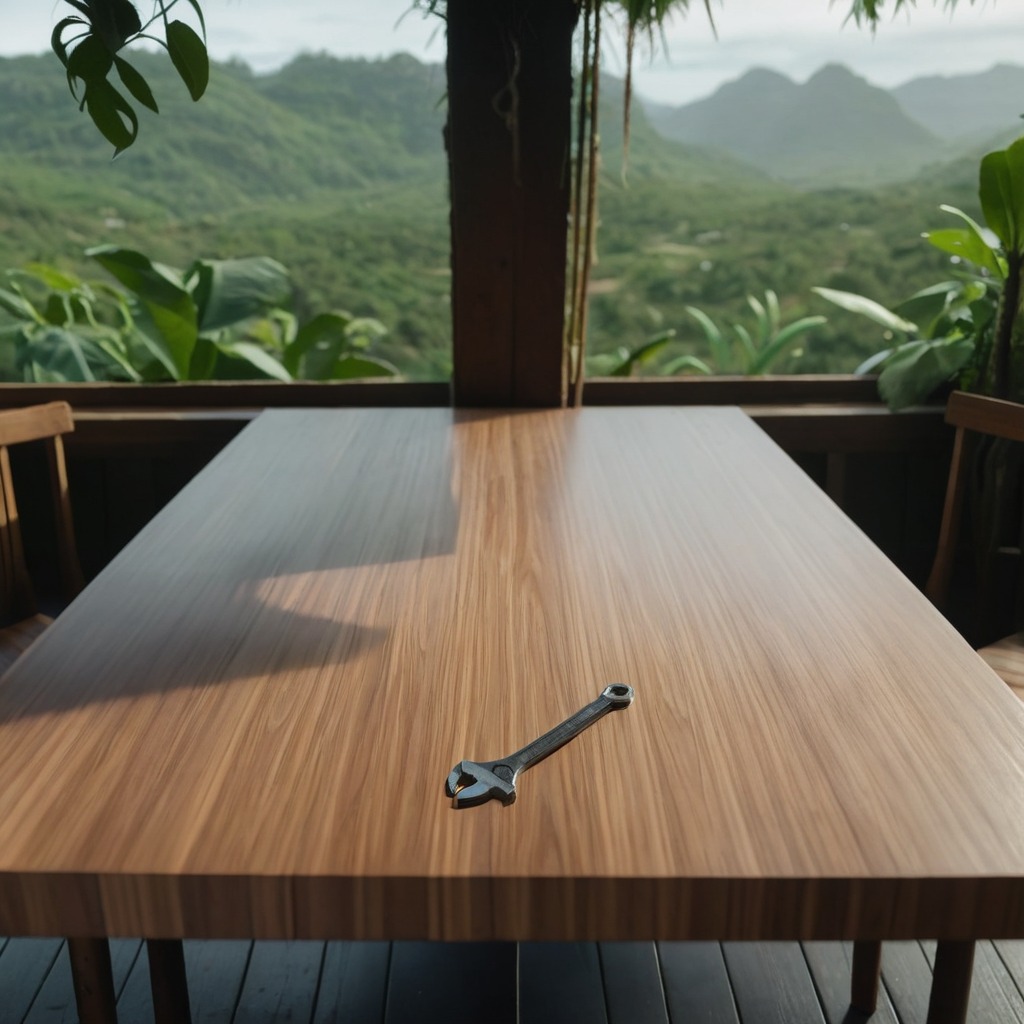
An wrench is lying on a clean wooden table inside a jungle field workshop tent.